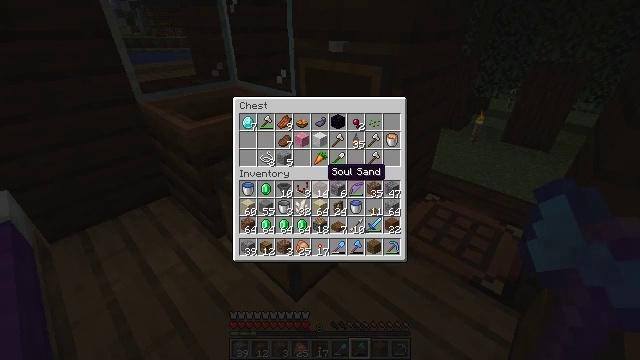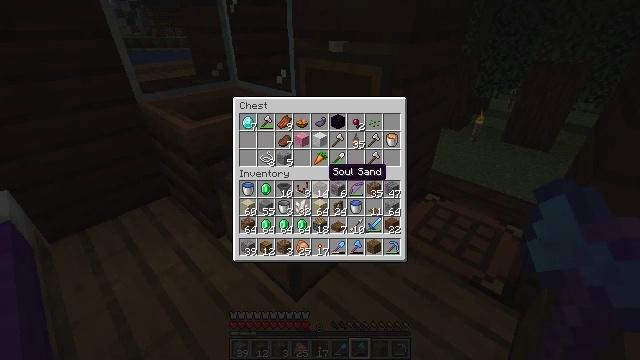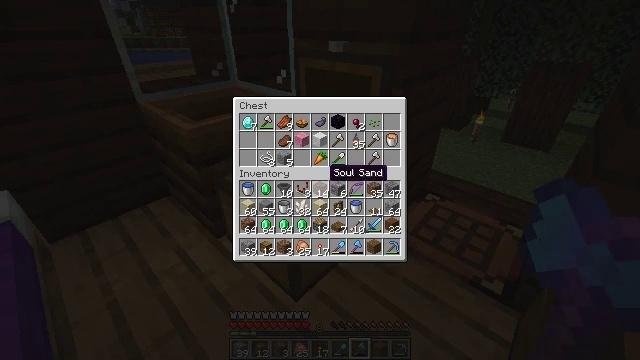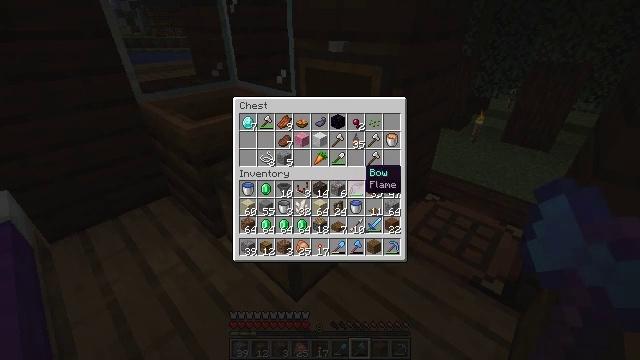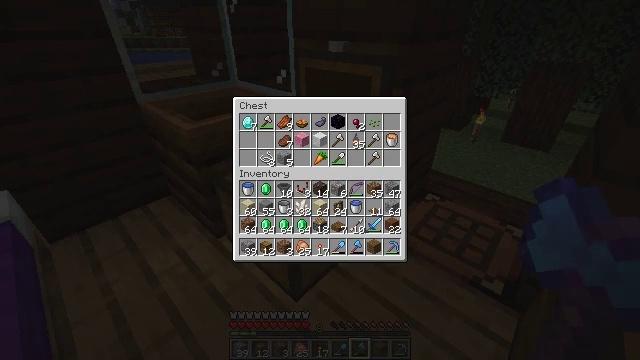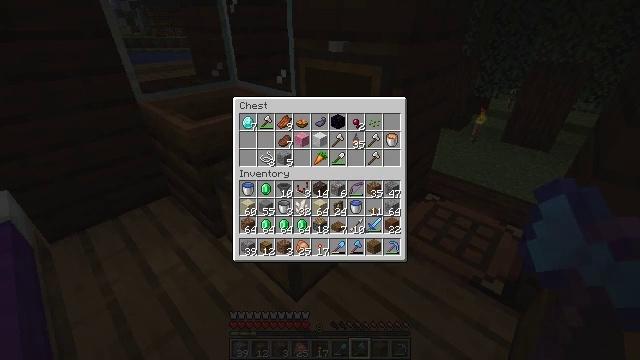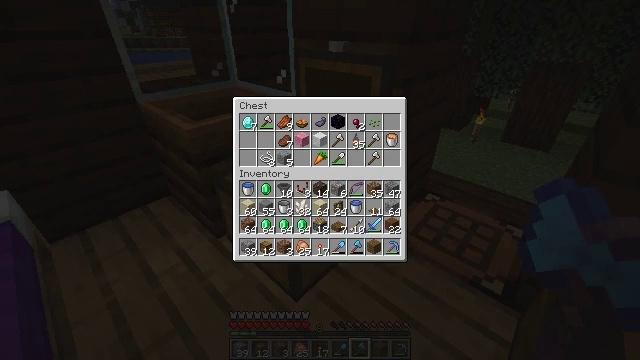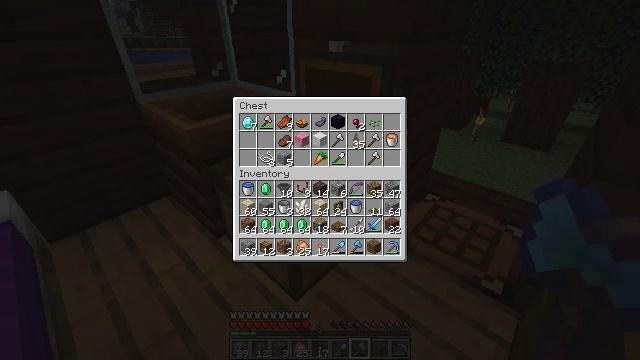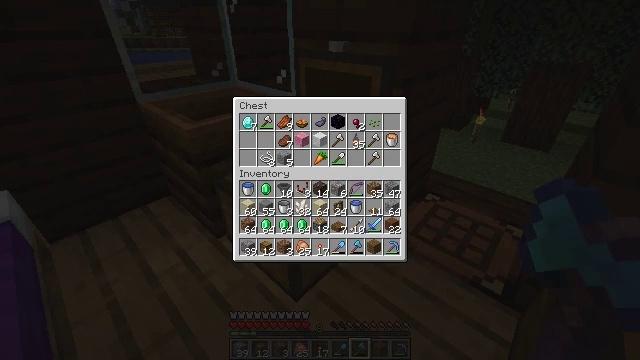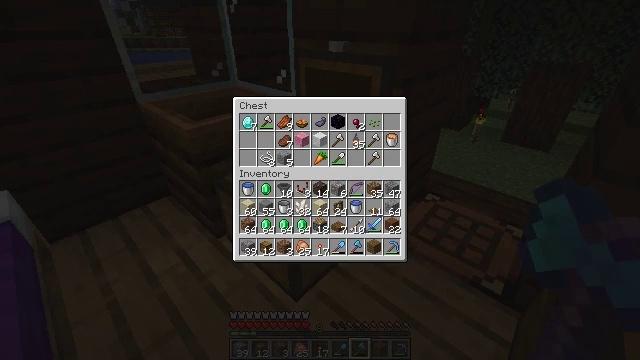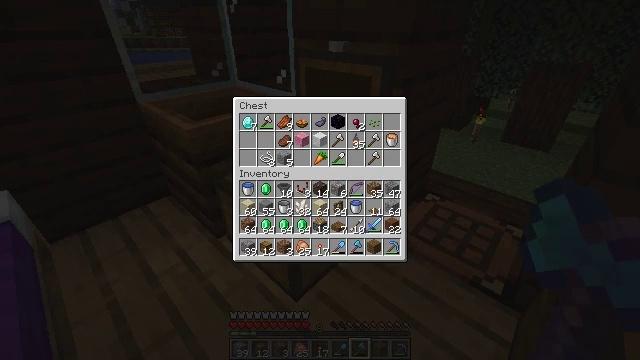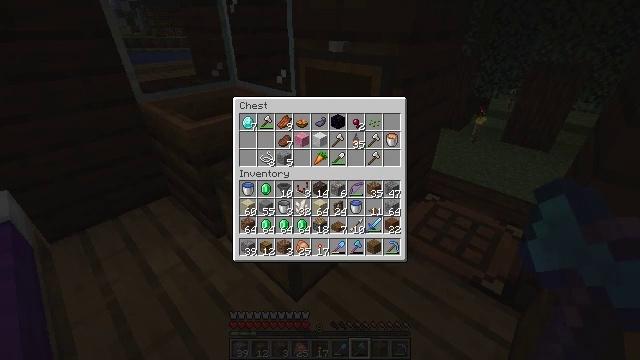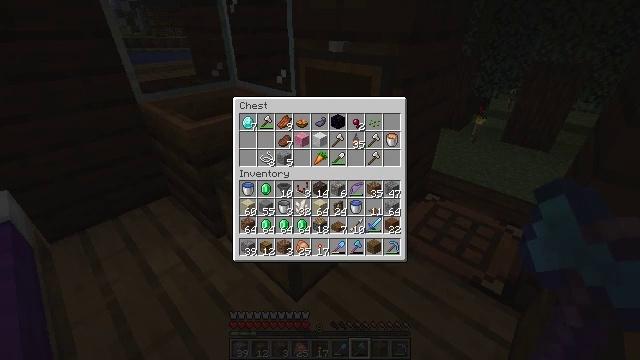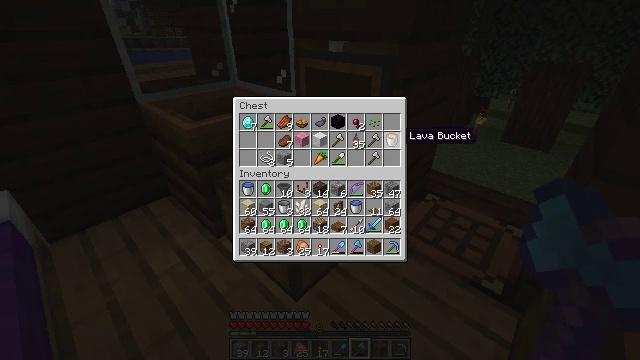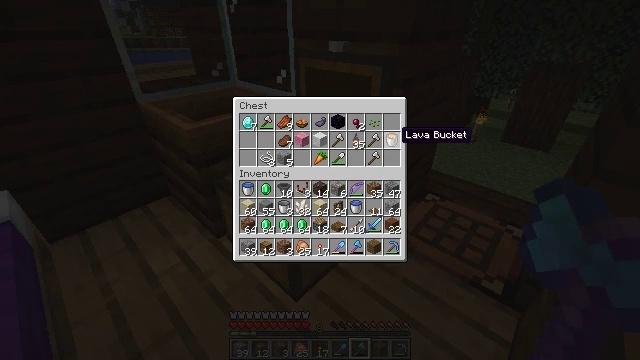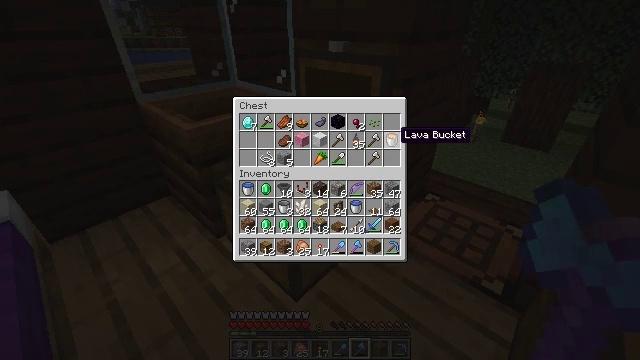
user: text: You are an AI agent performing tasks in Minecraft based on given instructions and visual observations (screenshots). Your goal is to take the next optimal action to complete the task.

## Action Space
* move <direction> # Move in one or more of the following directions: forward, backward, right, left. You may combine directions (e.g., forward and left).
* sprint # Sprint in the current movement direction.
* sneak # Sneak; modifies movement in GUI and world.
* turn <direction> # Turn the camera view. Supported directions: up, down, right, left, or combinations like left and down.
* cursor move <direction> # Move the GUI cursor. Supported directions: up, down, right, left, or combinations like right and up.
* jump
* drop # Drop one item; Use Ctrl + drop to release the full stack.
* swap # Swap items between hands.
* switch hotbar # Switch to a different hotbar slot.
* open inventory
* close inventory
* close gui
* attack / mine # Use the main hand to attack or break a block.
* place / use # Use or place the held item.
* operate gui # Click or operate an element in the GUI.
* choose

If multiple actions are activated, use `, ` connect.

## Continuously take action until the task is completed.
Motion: motion action
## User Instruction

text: Craft glass in the furnace from sand.
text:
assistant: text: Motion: no_op
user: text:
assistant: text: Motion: no_op
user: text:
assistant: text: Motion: cursor move right
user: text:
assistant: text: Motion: cursor move right
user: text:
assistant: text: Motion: cursor move right
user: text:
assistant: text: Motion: cursor move up
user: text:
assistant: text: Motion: no_op
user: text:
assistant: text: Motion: no_op
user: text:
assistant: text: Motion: no_op
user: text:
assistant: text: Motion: no_op
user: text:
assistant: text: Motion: no_op
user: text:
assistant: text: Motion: no_op
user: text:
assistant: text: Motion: sneak, cursor move left
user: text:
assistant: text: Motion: sneak
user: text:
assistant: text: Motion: sneak
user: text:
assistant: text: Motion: sneak
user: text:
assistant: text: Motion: sneak
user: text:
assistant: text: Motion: sneak
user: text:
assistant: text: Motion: sneak
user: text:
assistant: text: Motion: sneak, operate gui
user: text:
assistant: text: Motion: sneak, operate gui
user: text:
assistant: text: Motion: sneak, operate gui
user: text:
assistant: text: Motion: sneak
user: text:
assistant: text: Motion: sneak
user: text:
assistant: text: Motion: sneak
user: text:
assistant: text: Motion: sneak
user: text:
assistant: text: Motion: sneak
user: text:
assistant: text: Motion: no_op
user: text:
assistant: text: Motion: no_op
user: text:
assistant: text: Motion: no_op